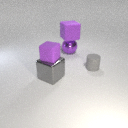
small purple rubber cube above large gray metal cube